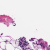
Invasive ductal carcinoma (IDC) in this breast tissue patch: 0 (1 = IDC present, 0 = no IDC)